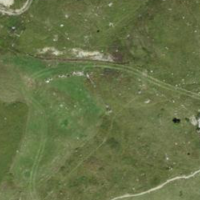
EUNIS habitat code: 23
Species observed at this site:
Dactylorhiza sambucina